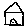
Label: house